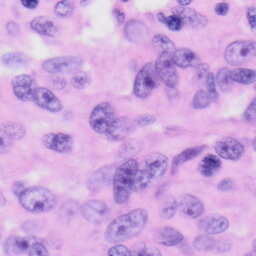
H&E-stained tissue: Skin